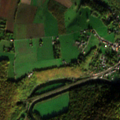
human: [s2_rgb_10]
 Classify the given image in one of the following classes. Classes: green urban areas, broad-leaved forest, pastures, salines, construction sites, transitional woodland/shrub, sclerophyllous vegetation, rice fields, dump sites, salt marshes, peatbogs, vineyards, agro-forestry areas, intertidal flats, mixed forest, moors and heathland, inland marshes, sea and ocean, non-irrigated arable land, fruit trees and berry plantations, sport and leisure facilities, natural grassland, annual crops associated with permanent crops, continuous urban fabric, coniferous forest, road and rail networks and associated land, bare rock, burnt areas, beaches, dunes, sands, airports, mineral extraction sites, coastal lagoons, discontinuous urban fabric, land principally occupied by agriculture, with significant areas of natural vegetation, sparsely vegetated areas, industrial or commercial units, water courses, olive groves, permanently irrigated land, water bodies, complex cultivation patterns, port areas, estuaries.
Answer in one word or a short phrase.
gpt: discontinuous urban fabric, non-irrigated arable land, complex cultivation patterns, broad-leaved forest